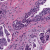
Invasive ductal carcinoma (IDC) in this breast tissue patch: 1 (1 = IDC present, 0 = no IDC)